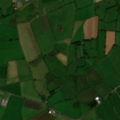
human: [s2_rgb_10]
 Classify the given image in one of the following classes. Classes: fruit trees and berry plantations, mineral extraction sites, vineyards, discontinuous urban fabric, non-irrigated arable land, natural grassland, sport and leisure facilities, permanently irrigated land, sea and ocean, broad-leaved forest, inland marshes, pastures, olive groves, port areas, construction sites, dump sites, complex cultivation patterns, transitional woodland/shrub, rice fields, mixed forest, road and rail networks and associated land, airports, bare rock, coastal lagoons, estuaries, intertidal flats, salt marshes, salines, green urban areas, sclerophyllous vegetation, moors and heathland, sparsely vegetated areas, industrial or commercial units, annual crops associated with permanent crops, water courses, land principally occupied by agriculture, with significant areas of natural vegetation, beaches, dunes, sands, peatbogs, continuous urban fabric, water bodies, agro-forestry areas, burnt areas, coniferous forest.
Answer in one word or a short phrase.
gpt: pastures